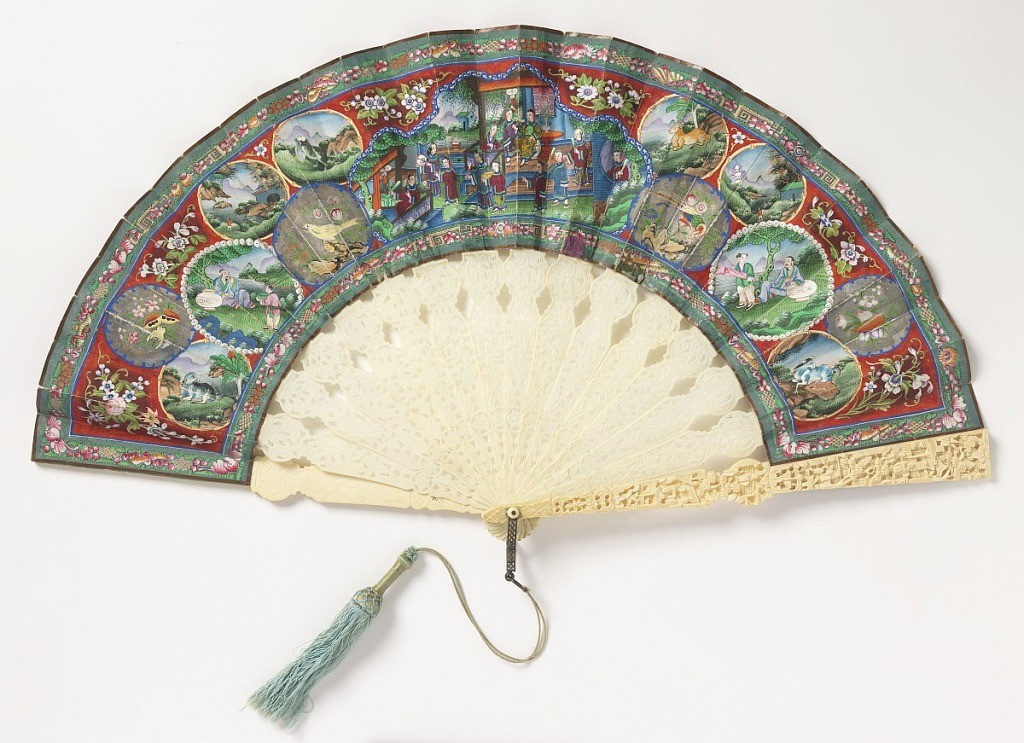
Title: Pleated fan
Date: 1850–1900
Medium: Silk leaf painted with tempera, carved ivory sticks, silk tassel
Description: Pleated fan. Silk leaf painted in tempera. Obverse: three figure groups, medallions showing landscapes and bunches of flowers. Reverse: painted textiles in design of central medallion showing a group of people, surrounded by twelve smaller ones with people, animals, birds and flowers. Ivory sticks carved in lace-design. Silk tassel.